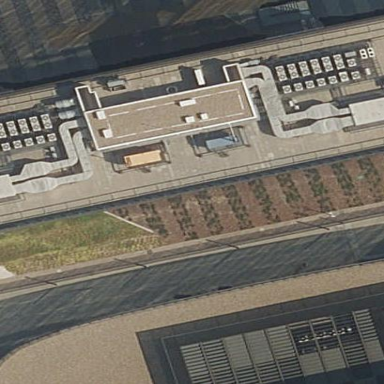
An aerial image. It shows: Office building.